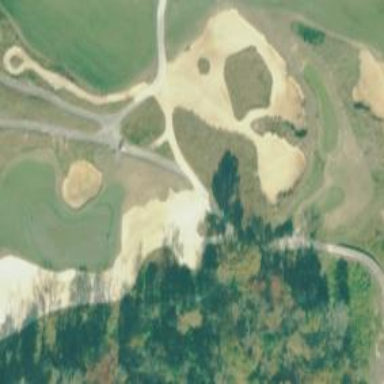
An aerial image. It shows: Path for golf carts.